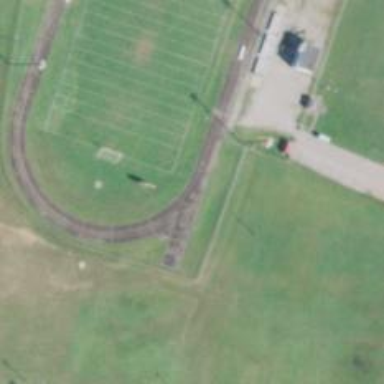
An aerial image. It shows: Athletics track located in leisure land area.